Aerial crown-view tile of a tropical tree (Barro Colorado Island, Panama), acquired 20241216:
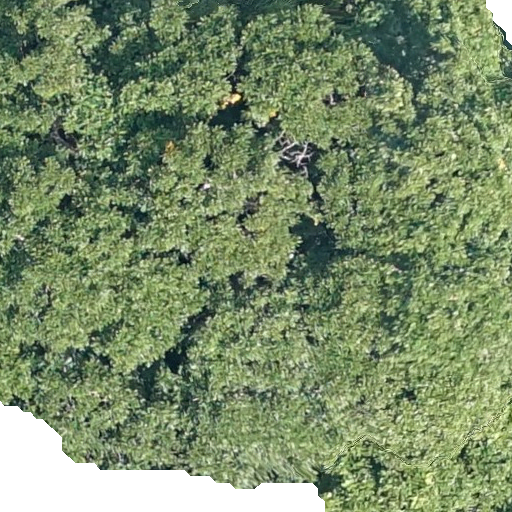
Species: Dipteryx oleifera
GBIF accepted scientific name: Dipteryx oleifera
Crown area: 581.124 m²